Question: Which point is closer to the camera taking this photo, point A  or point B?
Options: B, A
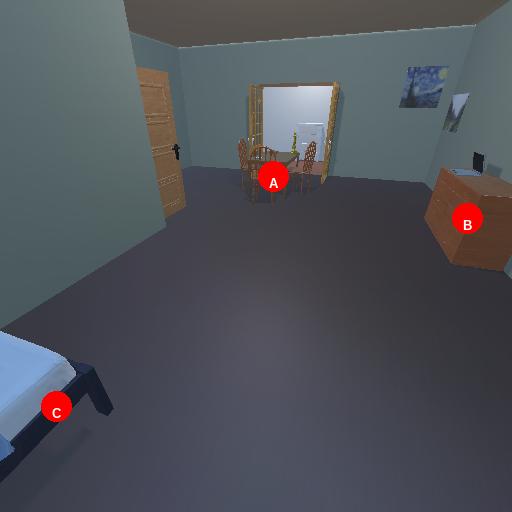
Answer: B